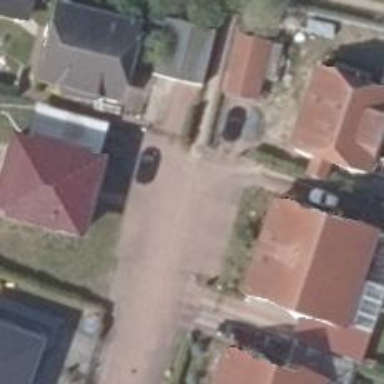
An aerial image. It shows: Residential road with no sidewalk.